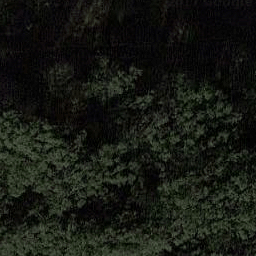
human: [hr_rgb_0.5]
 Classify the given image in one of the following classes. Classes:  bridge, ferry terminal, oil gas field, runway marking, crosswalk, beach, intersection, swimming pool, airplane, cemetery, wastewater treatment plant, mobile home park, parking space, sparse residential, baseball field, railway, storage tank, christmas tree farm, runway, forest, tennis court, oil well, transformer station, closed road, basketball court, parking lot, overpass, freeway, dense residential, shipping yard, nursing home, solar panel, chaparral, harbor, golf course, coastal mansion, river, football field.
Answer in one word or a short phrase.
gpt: forest